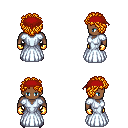
a pixel art fantasy rpg character, male body template, human, dark skin, underdress, magenta pants, light blonde curly afro hairstyle, red bandana, gold gloves, metal boots, four views (front, back, left, right), 2x2 character sprite sheet, small pixel art, hard edges, no anti-aliasing